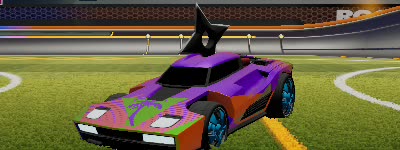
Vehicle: breakout